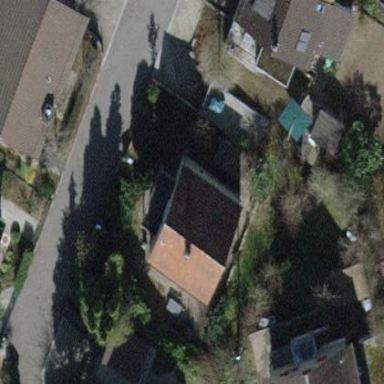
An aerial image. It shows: Building with tile roof.